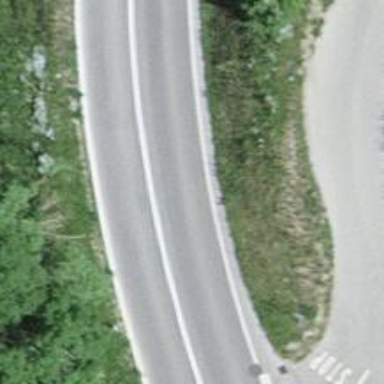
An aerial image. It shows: Asphalt road classified as tertiary.